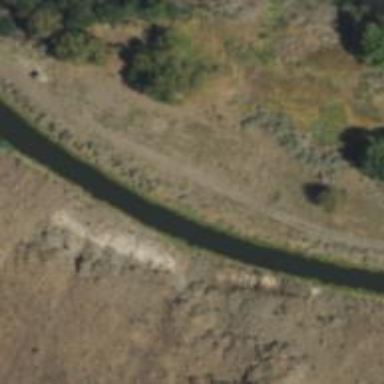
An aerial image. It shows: Culvert tunnel crossing over canal.